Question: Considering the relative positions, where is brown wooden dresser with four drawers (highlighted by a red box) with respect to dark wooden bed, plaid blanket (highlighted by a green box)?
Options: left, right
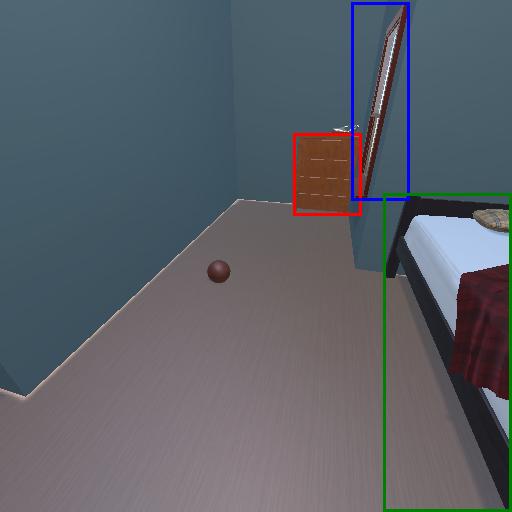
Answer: left